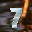
Label: 7